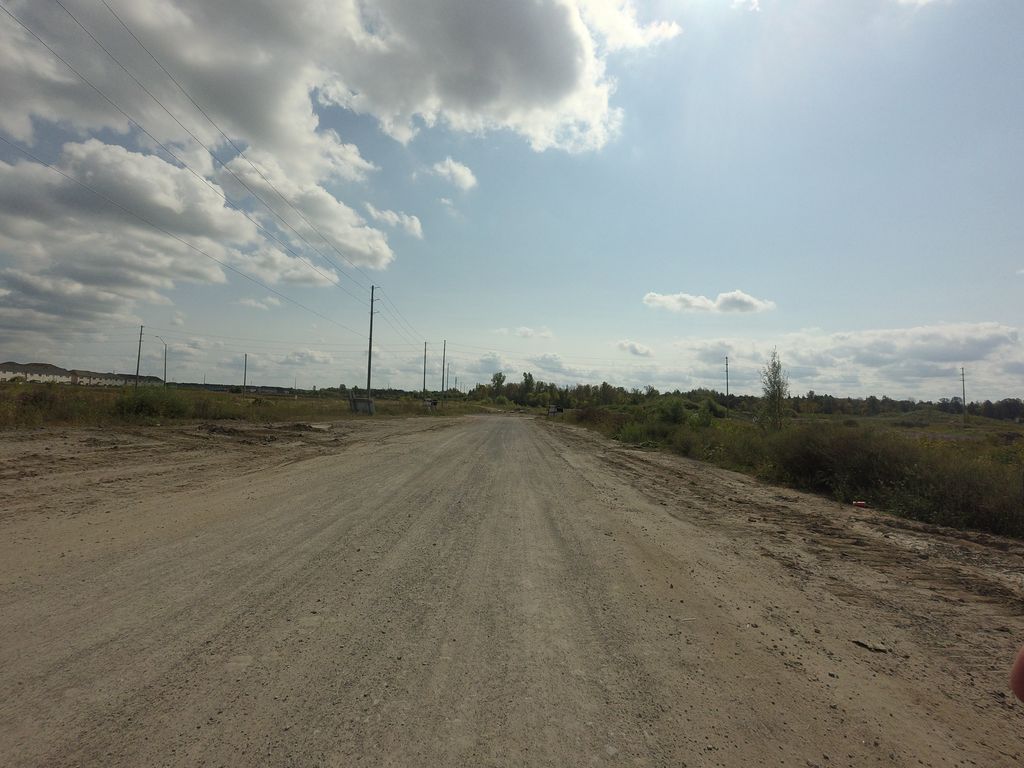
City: ottawa-gatineau